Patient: sex F, age 77
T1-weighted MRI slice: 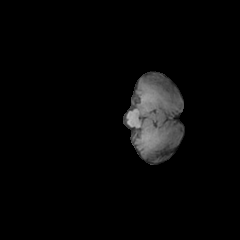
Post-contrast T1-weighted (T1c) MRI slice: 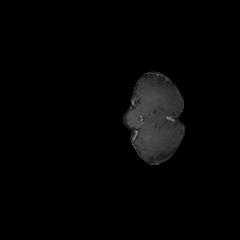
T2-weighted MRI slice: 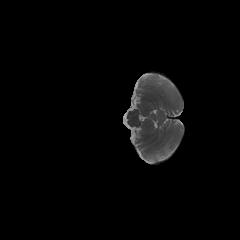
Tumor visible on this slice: no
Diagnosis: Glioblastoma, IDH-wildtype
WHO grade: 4